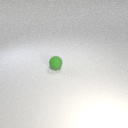
small green rubber sphere